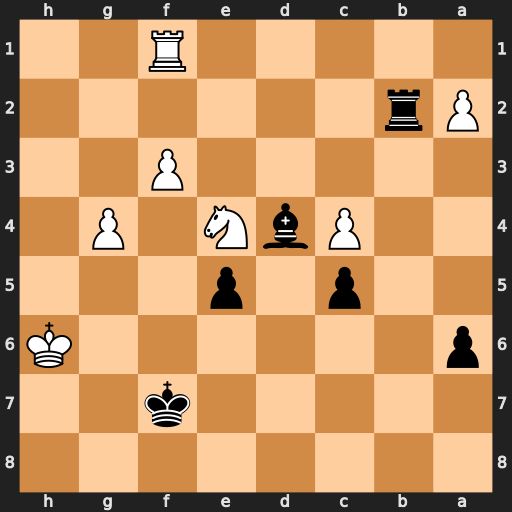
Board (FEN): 8/5k2/p6K/2p1p3/2PbN1P1/5P2/Pr6/5R2
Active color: b
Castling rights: -
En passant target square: -
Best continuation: Be3+ f4 Bxf4+ Rxf4+ exf4